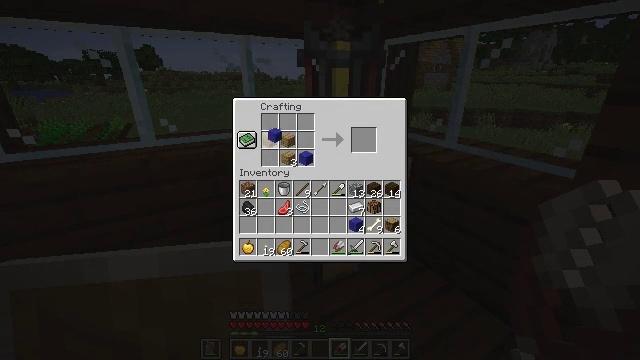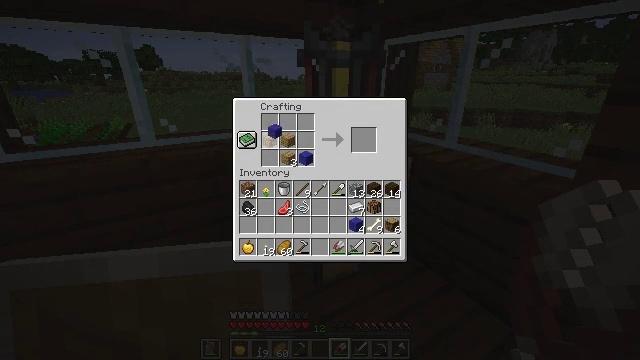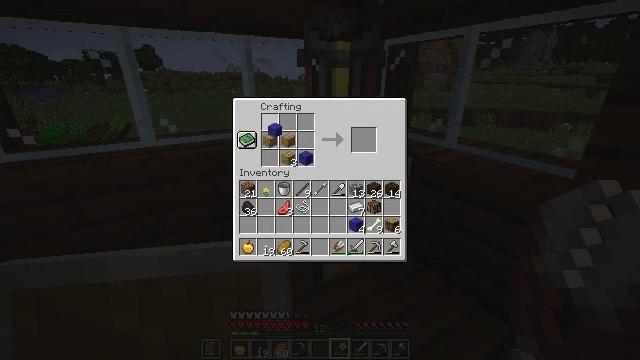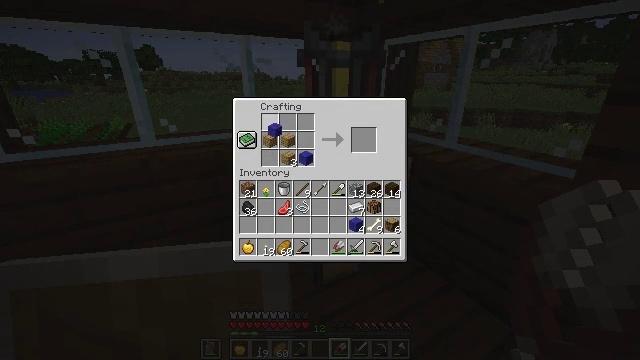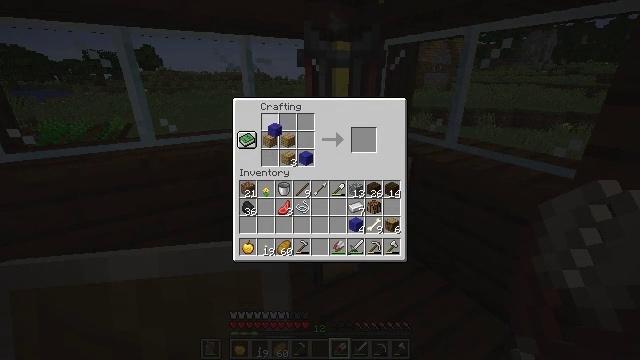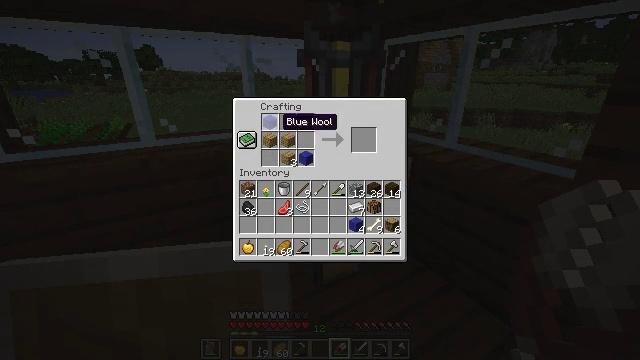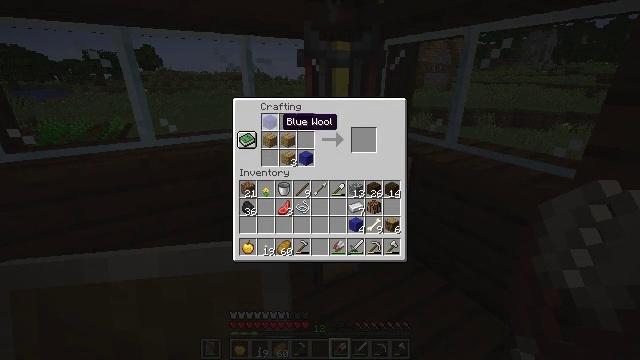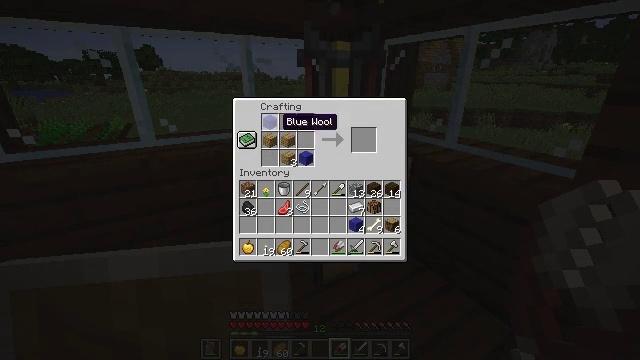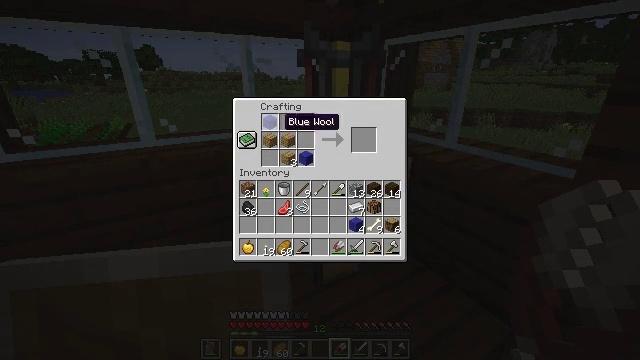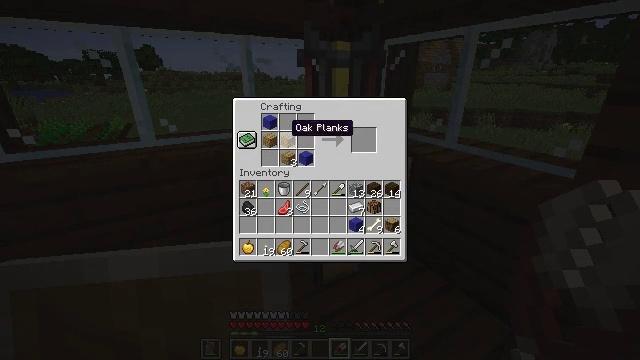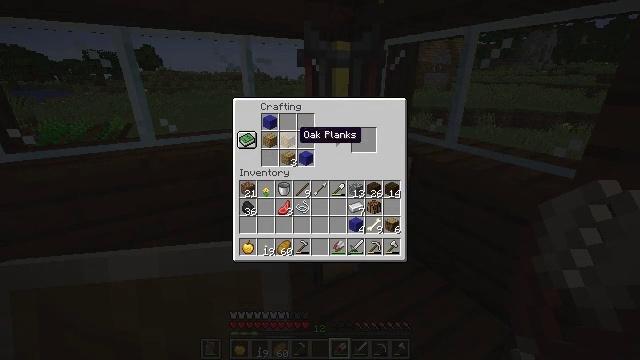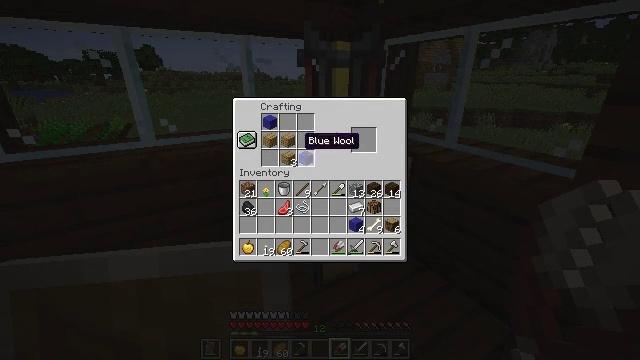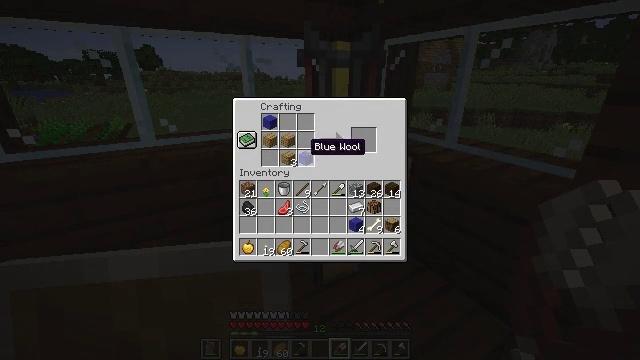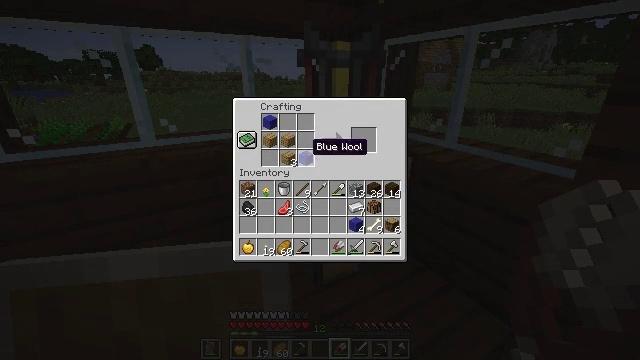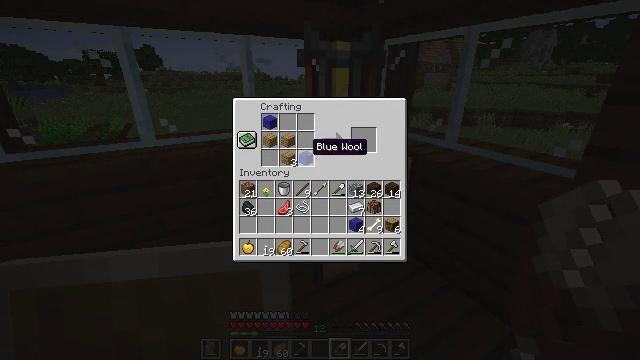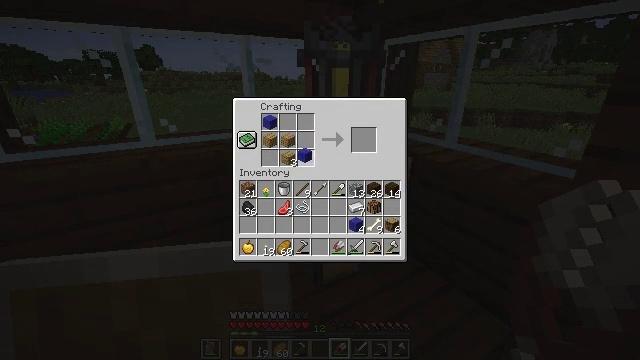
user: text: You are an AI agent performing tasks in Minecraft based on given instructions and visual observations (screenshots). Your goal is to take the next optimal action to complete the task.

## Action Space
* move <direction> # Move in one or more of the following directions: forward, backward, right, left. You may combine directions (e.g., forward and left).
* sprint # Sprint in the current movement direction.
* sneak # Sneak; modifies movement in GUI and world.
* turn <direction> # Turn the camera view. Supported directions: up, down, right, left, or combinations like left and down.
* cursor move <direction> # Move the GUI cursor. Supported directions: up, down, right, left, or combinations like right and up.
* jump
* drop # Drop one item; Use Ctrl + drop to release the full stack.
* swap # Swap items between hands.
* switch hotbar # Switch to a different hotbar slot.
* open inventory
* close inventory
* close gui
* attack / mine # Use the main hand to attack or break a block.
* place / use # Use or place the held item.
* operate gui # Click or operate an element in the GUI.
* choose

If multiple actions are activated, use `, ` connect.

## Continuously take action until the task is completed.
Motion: motion action
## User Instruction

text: Utilize the crafting table to make a blue bed.
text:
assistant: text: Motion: no_op
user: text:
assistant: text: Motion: no_op
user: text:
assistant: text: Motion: operate gui
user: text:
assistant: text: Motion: operate gui
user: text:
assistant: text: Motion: no_op
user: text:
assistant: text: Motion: no_op
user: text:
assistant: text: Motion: no_op
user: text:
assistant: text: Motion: no_op
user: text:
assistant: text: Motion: no_op
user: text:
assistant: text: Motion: cursor move right
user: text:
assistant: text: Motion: no_op
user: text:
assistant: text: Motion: no_op
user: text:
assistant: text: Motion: no_op
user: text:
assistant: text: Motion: no_op
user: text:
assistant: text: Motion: operate gui
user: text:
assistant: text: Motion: operate gui
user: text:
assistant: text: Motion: cursor move up
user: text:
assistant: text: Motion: cursor move up
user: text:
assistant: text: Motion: no_op
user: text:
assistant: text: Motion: no_op
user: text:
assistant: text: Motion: no_op
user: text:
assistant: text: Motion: no_op
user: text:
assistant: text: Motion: operate gui
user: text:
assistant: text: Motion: operate gui
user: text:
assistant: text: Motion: no_op
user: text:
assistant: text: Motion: cursor move down
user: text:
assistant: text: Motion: cursor move down
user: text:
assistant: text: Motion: no_op
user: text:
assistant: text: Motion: no_op
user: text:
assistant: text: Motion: no_op